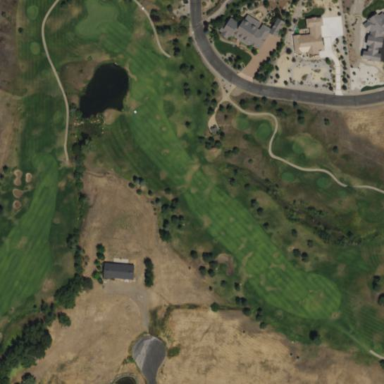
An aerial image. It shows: Area of rough grass used for golf.